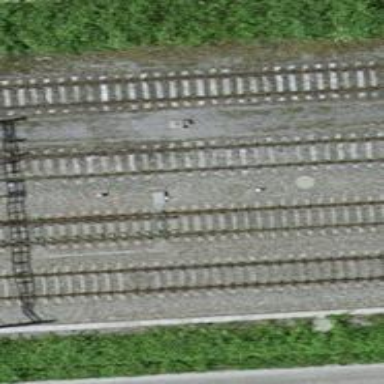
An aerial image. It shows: Railway switch.